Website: home-depot
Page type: delivery-shipping
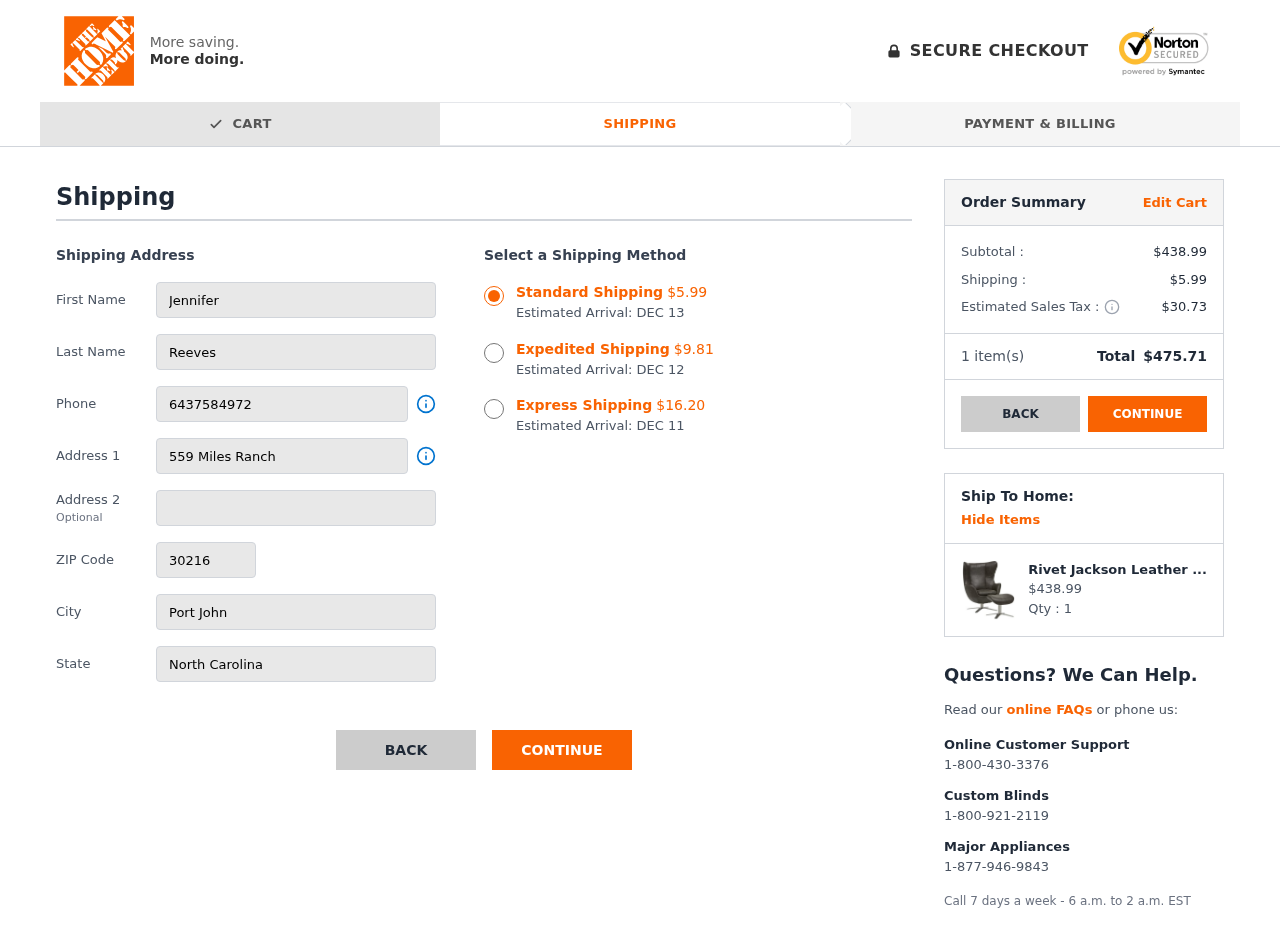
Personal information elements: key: PII_CITY
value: Port John
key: PII_FIRSTNAME
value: Jennifer
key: PII_LASTNAME
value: Reeves
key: PII_PHONE
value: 6437584972
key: PII_POSTCODE
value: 30216
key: PII_STATE
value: North Carolina
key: PII_STREET
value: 559 Miles Ranch
Product elements: key: PRODUCT1_NAME
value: Rivet Jackson Leather Swivel Chair and Ottoman,
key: PRODUCT1_PRICE
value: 438.99
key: PRODUCT1_QUANTITY
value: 1
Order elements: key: ORDER_SHIPPING_COST_STANDARD
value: $5.99
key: ORDER_DELIVERY_DATE
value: DEC 13
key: ORDER_SHIPPING_COST_EXPEDITED
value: $9.81
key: ORDER_DELIVERY_DATE_EXPEDITED
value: DEC 12
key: ORDER_SHIPPING_COST_EXPRESS
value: $16.20
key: ORDER_DELIVERY_DATE_EXPRESS
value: DEC 11
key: ORDER_SUBTOTAL
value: $438.99
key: ORDER_SHIPPING_COST
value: $5.99
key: ORDER_TAX
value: $30.73
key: ORDER_NUM_ITEMS
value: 1
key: ORDER_TOTAL
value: $475.71